Field crop: maize
Growth stage: 2
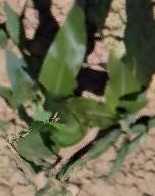
Species: maize